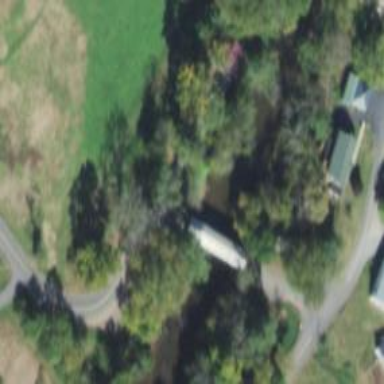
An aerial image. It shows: Covered bridge on residential road.